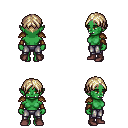
a pixel art fantasy rpg character, female body template, orc, green skin, leather shoulder armor, metal pants, white blonde parted hairstyle, cloth bracers, maroon shoes, four views (front, back, left, right), 2x2 character sprite sheet, small pixel art, hard edges, no anti-aliasing